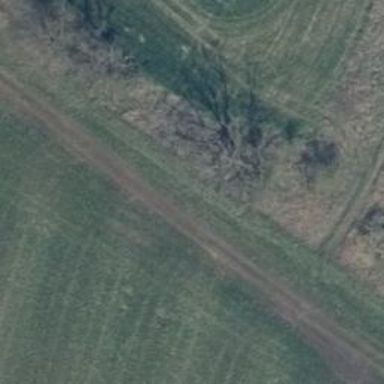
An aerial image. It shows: Row of trees in natural setting.